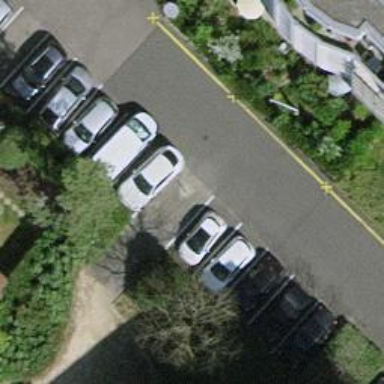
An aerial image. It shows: Bollard.